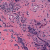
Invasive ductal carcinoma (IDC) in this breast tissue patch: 1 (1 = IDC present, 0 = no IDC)